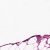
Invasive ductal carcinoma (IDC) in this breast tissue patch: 0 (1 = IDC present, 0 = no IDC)